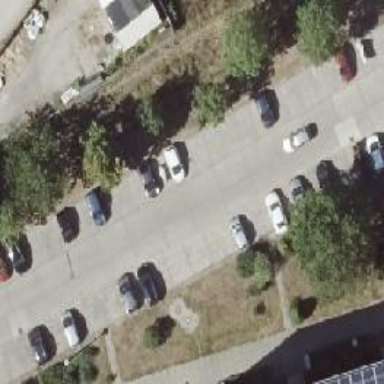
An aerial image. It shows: Street-side parking area with concrete surface.